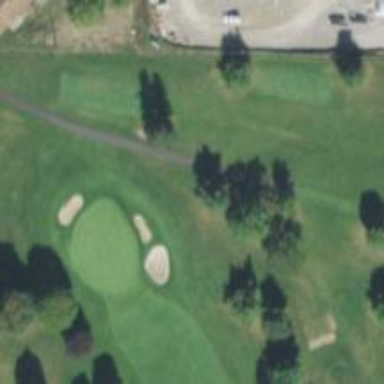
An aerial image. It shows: Path used for both walking and golf.